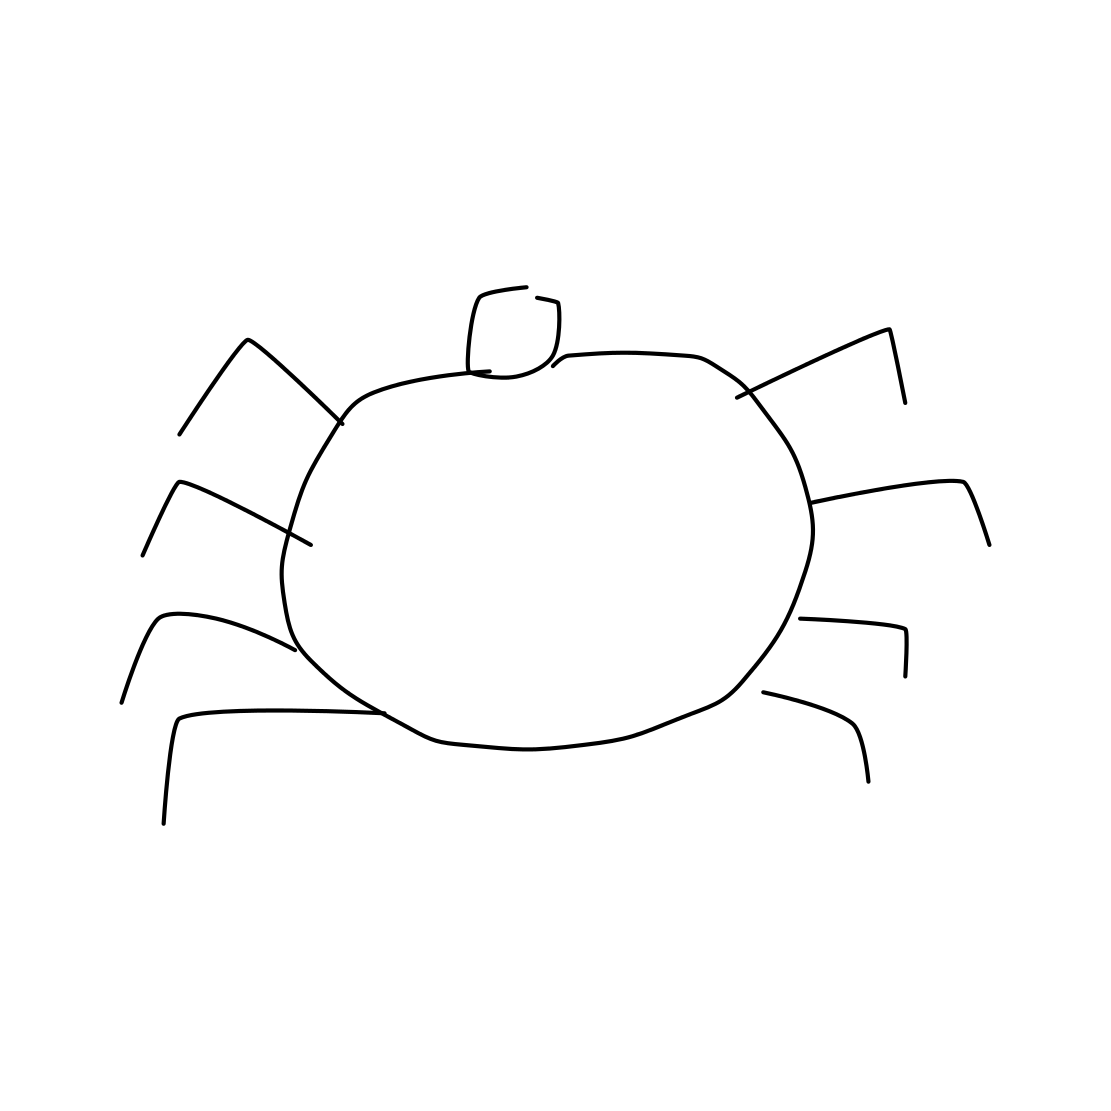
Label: spider